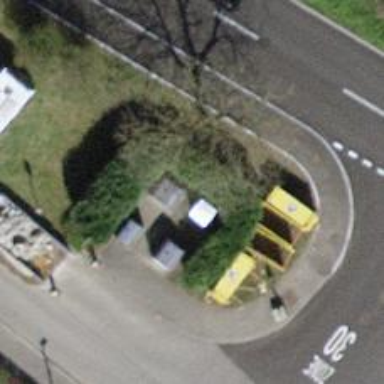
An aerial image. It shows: Recycling container at amenity designated for recycling.